Interaction volume radius: 5 \u00c5
Interaction volume height: 40 \u00c5
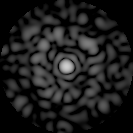
Disorder parameter: 0.7896